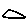
Label: triangle